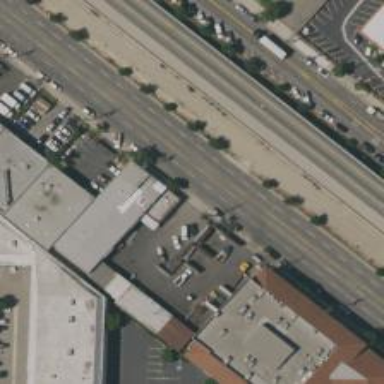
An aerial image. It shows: Industrial building.